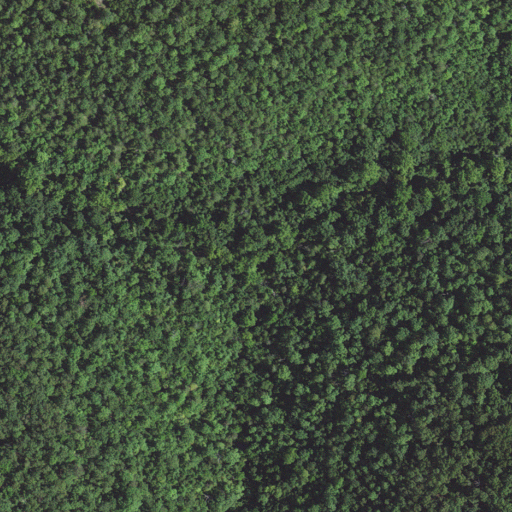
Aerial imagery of valley in Arkansas named Madison Hollow containing deciduous forest and mixed forest